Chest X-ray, PA view. Patient: 56 years old, sex F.
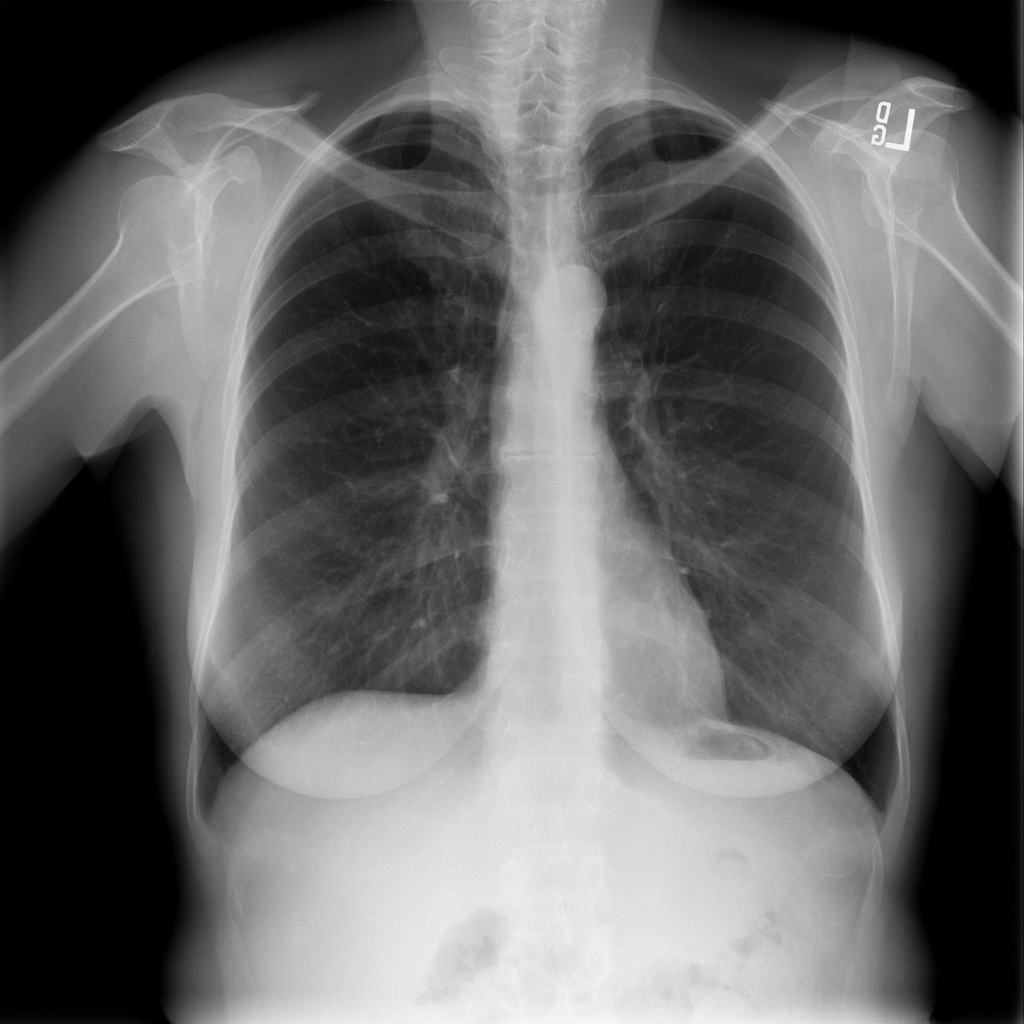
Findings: No Finding